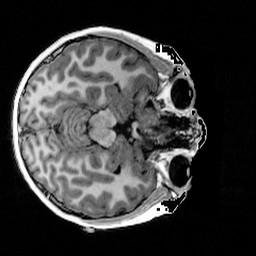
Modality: T1w
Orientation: axial
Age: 12
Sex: male
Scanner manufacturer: siemens
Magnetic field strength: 3 T
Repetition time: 4 s
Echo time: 0.00289 s